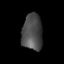
Tissue: lung
Cell type: Myeloid cells
Senescence score: 0.5837
Nuclear area (px): 729
Mean DAPI intensity: 75.774